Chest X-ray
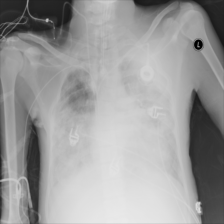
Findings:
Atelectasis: negative
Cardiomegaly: negative
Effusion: negative
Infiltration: positive
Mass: negative
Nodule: negative
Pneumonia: negative
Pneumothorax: negative
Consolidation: negative
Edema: negative
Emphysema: negative
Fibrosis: negative
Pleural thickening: negative
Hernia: negative